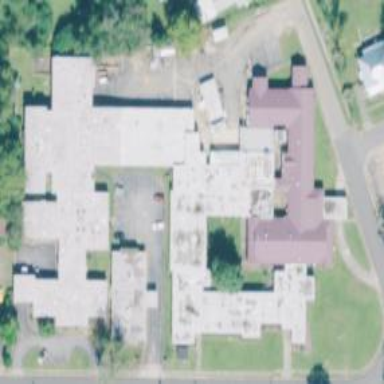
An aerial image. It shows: Healthcare facility identified as hospital.